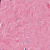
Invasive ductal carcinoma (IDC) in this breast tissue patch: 1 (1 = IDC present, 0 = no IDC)